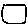
Label: square